Interaction volume radius: 10 \u00c5
Interaction volume height: 10 \u00c5
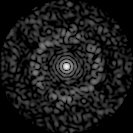
Disorder parameter: 0.8215